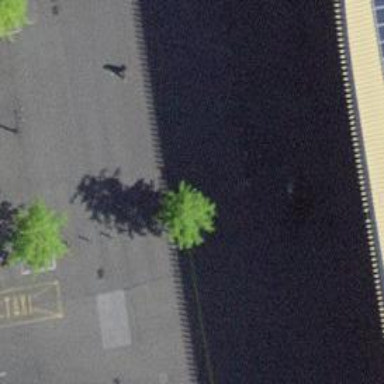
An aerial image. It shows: Bollard.